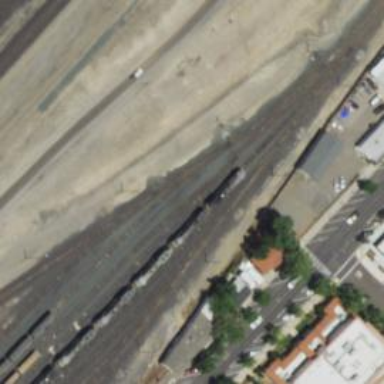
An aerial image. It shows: Railway yard used for servicing trains.